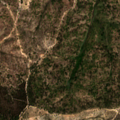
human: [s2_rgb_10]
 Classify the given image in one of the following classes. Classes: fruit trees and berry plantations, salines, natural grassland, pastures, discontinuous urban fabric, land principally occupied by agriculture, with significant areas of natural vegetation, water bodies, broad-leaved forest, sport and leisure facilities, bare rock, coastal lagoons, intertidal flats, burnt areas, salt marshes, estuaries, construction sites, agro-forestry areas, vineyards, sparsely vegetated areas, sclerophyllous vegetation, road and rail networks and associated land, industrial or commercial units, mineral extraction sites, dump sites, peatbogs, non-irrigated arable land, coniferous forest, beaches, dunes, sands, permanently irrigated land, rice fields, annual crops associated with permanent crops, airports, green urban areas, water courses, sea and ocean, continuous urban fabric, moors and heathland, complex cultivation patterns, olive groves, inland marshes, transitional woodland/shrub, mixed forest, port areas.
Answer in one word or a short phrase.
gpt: mixed forest, transitional woodland/shrub